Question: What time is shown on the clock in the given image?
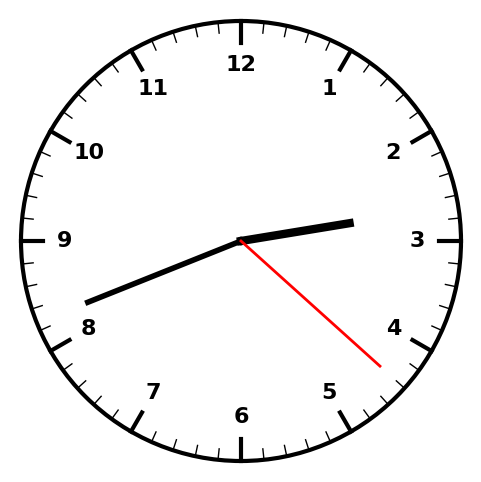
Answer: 02:41:22